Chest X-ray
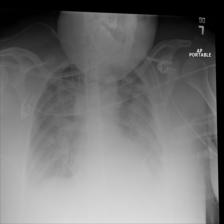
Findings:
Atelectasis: negative
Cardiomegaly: negative
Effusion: negative
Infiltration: negative
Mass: negative
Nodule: negative
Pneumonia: negative
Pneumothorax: negative
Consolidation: negative
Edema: negative
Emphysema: negative
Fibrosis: negative
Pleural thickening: negative
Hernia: negative